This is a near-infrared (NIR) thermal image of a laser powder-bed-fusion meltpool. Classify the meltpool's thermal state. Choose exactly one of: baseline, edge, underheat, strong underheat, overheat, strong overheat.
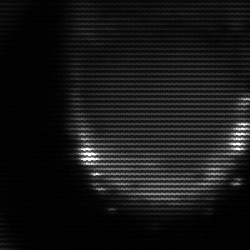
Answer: edge